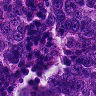
Metastatic tissue present: yes